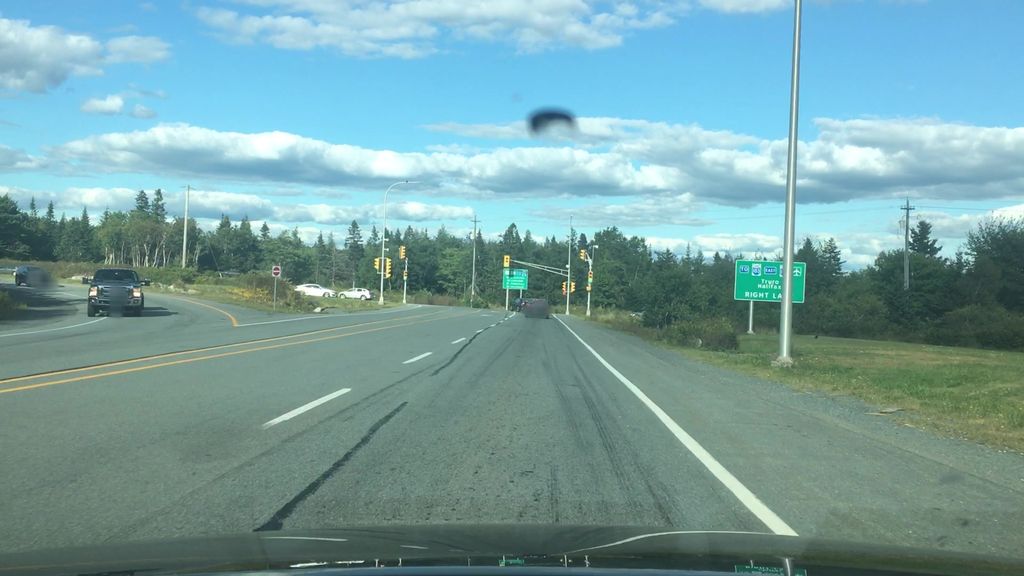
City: halifax